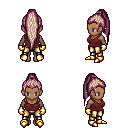
a pixel art fantasy rpg character, female body template, human, dark skin, maroon pirate shirt, gold greaves, white blonde extra-long topknot hairstyle, gold gloves, gold boots, four views (front, back, left, right), 2x2 character sprite sheet, small pixel art, hard edges, no anti-aliasing